Interaction volume radius: 5 \u00c5
Interaction volume height: 25 \u00c5
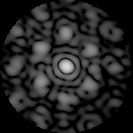
Disorder parameter: 0.5984